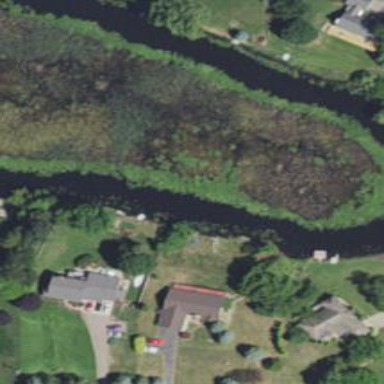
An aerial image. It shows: Marshy wetland area.